Question:
I need to change the name of [chat] header bot to Askme.
may i know how to change it in Microsoft bot.
Image is attched
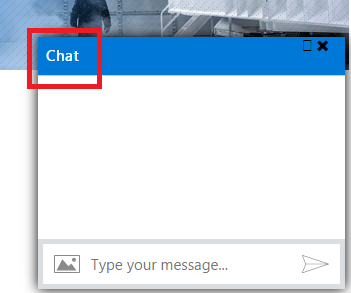
Answer: If you are not using the iframe'd webchat, you can just modify the header's .innerHTML like this:
'''
var header = document.getElementsByClassName("wc-header");
header[0].innerHTML = "<span>Askme</span>"
'''